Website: home-depot
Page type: delivery-shipping
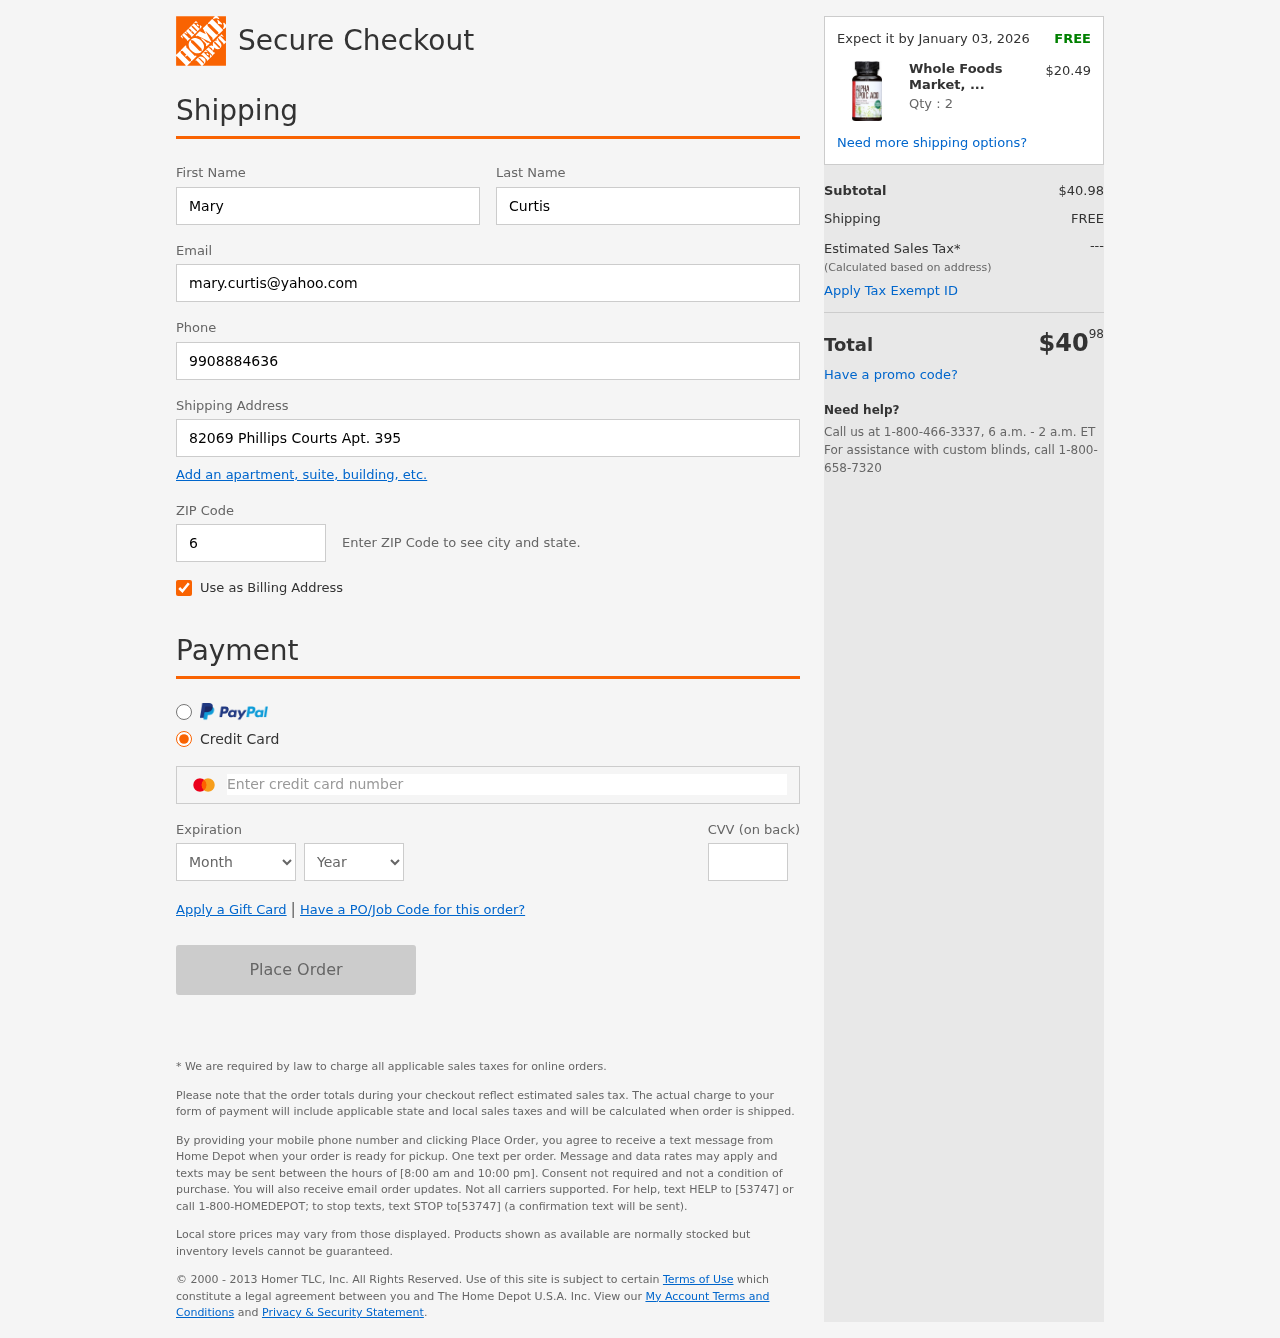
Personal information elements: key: PII_CARD_CVV
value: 989
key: PII_CARD_EXPIRY_MONTH
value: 07
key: PII_CARD_EXPIRY_YEAR
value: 26
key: PII_CARD_NUMBER
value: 2269 8611 9447 0024
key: PII_EMAIL
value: mary.curtis@yahoo.com
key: PII_FIRSTNAME
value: Mary
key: PII_LASTNAME
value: Curtis
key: PII_PHONE
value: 9908884636
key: PII_POSTCODE
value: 65121
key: PII_STREET
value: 82069 Phillips Courts Apt. 395
Product elements: key: PRODUCT1_NAME
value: Whole Foods Market, Alpha Lipoic Acid 100mg, 90 ct
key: PRODUCT1_PRICE
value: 20.49
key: PRODUCT1_QUANTITY
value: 2
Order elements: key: ORDER_DELIVERY_DATE
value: Expect it by January 03, 2026
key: ORDER_SUBTOTAL
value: $40.98
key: ORDER_SHIPPING_COST
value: FREE
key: ORDER_TOTAL
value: $4098